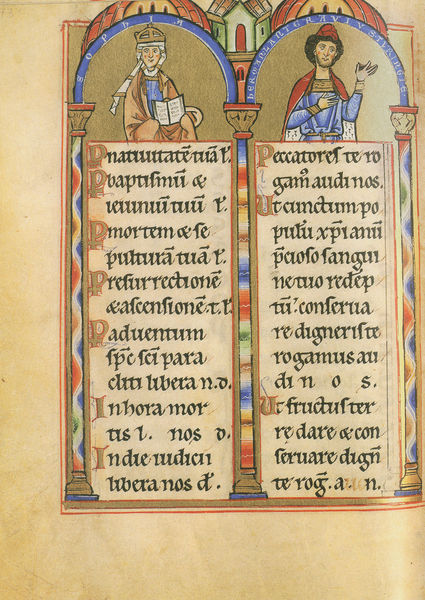
Titel: Landgrafenpsalter
Institution: Stuttgart, Würtembergische Landesbibliothek
Schlagwörter: blau, mann, bunt, haus, kirche, gold, schrift, bilder, zwei, könig, buch, seite, text, schriften, buchseite, mittelalter, latein, halbbogen, initial, chrift, nung, schrieften